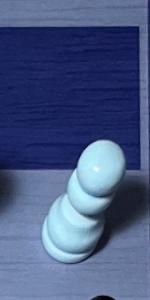
Label: Pawn_White